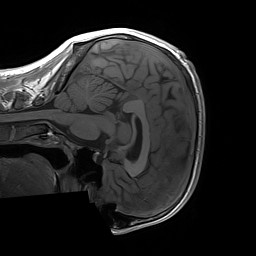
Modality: T1w
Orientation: sagittal